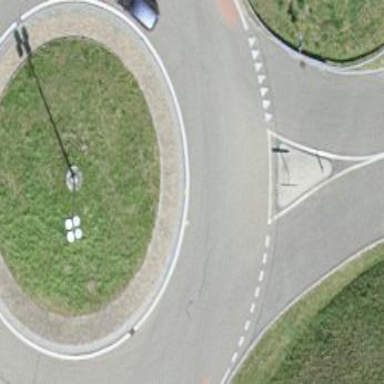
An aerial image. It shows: Secondary road around roundabout.